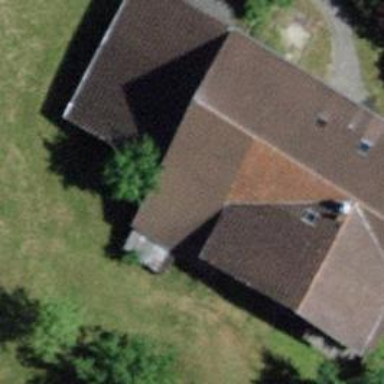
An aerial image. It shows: Farm building.